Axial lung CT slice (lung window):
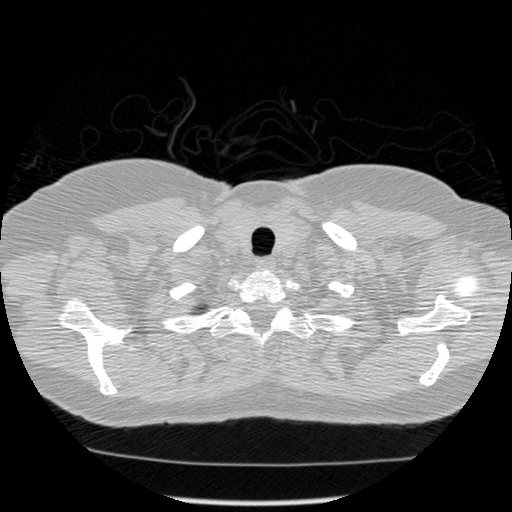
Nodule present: no